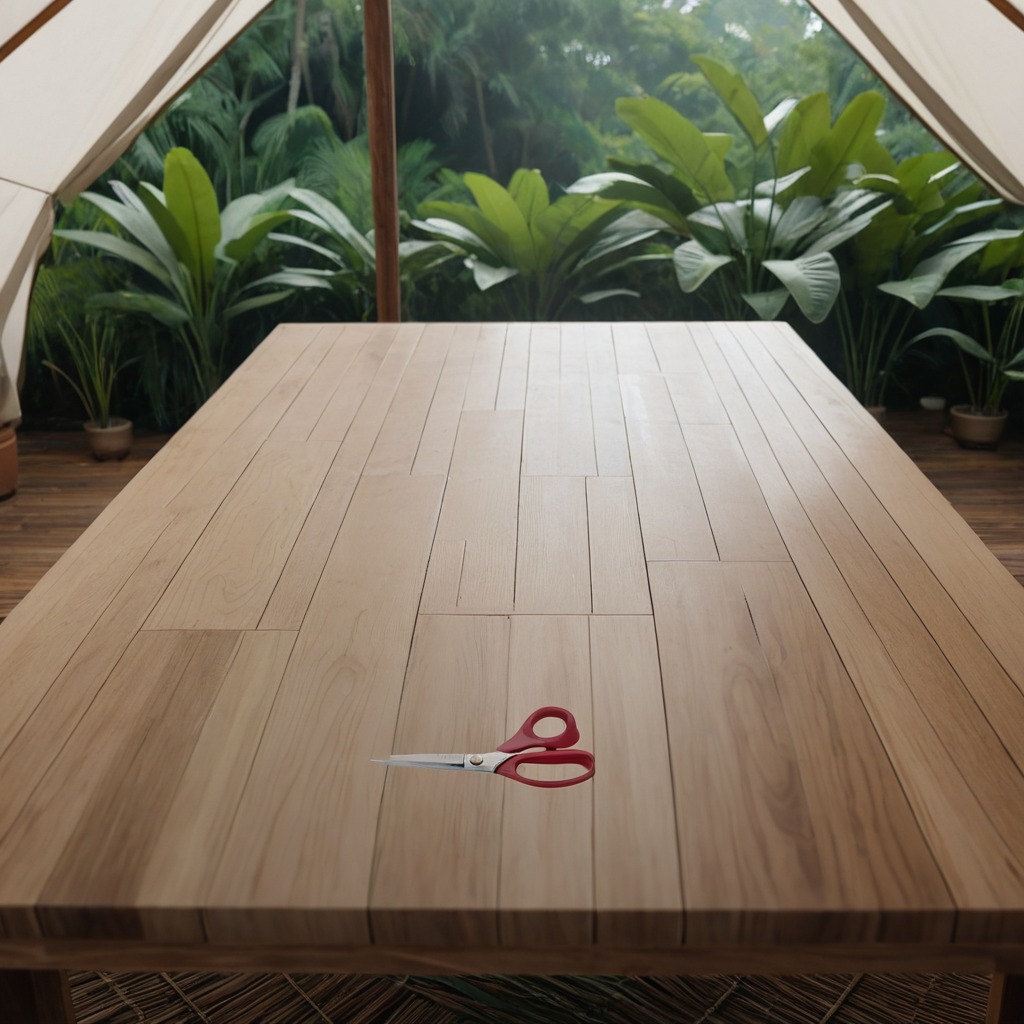
A scissor is lying on the table.